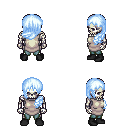
a pixel art fantasy rpg character, male body template, skeleton, white tunic, teal pants, white cyan left-swept hairstyle, black shoes, four views (front, back, left, right), 2x2 character sprite sheet, small pixel art, hard edges, no anti-aliasing